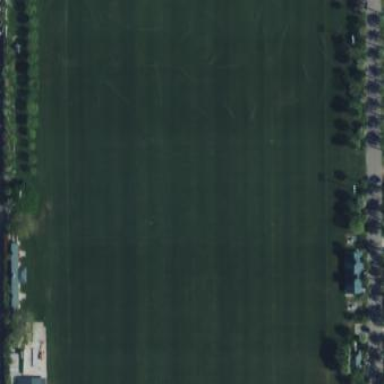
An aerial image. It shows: Grass pitch used for polo.